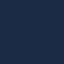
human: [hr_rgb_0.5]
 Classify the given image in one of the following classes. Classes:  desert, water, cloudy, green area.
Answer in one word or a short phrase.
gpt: water